Question: I am doing a project in codeigniter.Here I want to fetch the fields time and url to view.I want to show something like this
The first field is time and second one is url.I used the following code to fetch the value
'''
foreach ($path as $row) {
?>
<tr>
<td>
<a href="#">
<div class="span6 pull-left"><?php echo $row->time;</div>
<div class="span3 pull-left"><?php echo $row->url ?></div>
</a>
</td>
</tr>
<?php
}
?>
'''
But actually the first row of time is the difference between the time on first row and the second row.And the time on second row is the difference between time on second row and third row so on.I have tried with foreach loop.But I didnt get any idea to implement this.Anyone help me for converting this foreach loop to for loop to accomplish the task.
Thanks in advance.
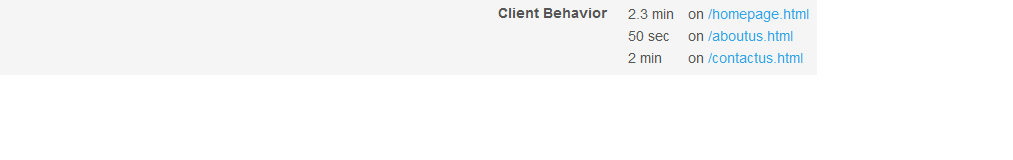
Answer: maybe something like..
'''
for( $i = 0 ; $i < count($path) ; $i++ ) {
$time = $path[$i]->time - $path[$i+1]->time;
}
'''
be aware issue with last index..